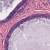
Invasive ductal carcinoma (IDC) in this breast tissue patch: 0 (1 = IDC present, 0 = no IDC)